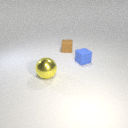
small brown rubber cube behind large yellow metal sphere